Question: I want to solve the problem given in the image below.

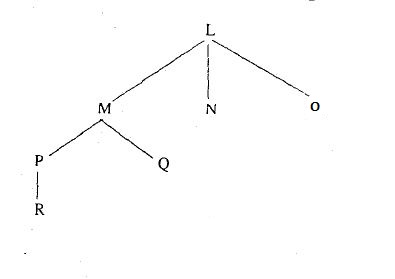
Answer: A New Algorithm to Represent a Given k-ary Tree into Its Equivalent Binary Tree.
<URL>
In Simple words:
1. Create L to R sibling pointers at each level
2. Remove all but the leftmost child pointer of each node
3. Make the sibling pointer the right pointer.